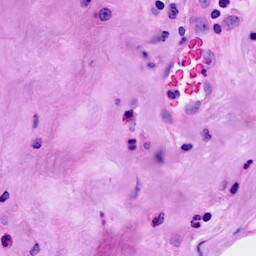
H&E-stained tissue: Breast